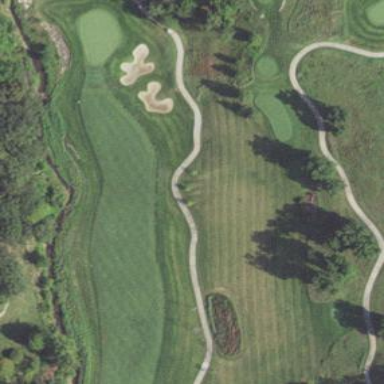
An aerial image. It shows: Water hazard on golf course.